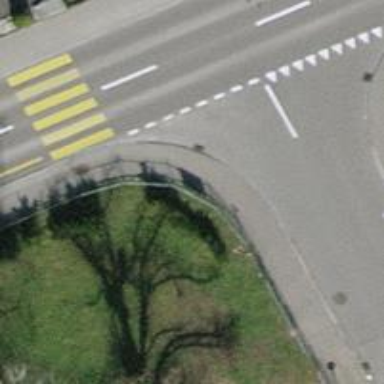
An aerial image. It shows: Sidewalk along the footway.